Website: ulta-beauty
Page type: address-validator
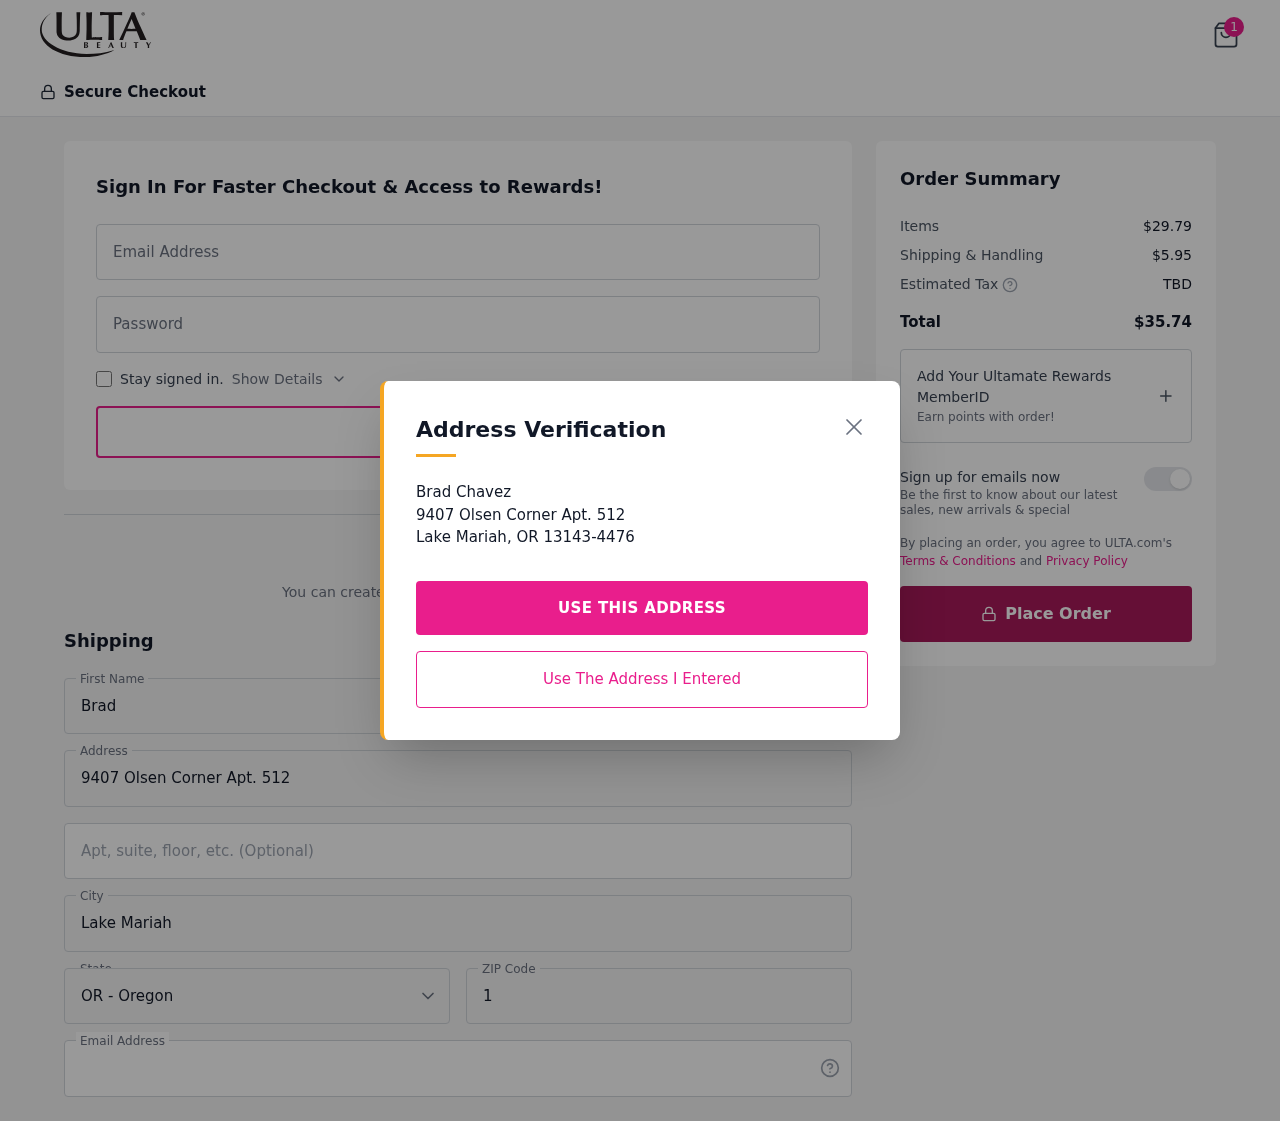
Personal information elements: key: PII_CITY
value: Lake Mariah
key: PII_EMAIL
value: bradchavez@hotmail.com
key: PII_FIRSTNAME
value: Brad
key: PII_LASTNAME
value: Chavez
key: PII_POSTCODE
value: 13143
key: PII_STATE_ABBR
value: OR
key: PII_STREET
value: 9407 Olsen Corner Apt. 512
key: PII_STREET2
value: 9407 Olsen Corner Apt. 512
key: PII_FULLNAME2
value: Brad Chavez
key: PII_CITY2
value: Lake Mariah
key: PII_STATE_ABBR2
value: OR
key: PII_POSTCODE_FULL
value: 13143
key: PII_POSTCODE_EXT
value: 4476
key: PII_POSTCODE_NUMERIC
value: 13143
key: PII_POSTCODE_EXT_NUMERIC
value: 4476
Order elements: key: ORDER_NUM_ITEMS
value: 1
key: ORDER_SUBTOTAL
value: $29.79
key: ORDER_SHIPPING_COST
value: $5.95
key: ORDER_TOTAL
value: $35.74